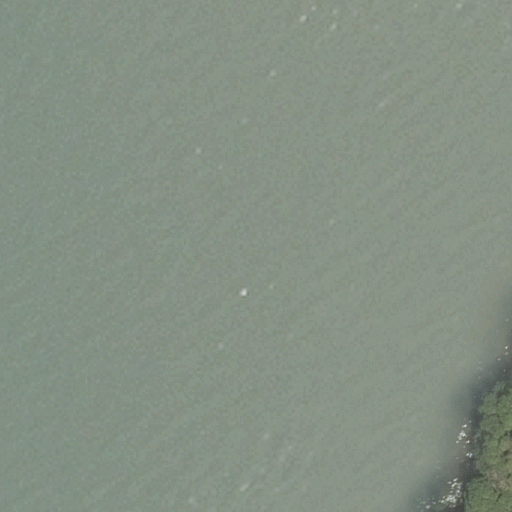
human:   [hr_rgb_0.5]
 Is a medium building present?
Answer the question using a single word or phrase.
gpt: no

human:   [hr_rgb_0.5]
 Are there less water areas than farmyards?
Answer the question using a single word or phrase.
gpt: no

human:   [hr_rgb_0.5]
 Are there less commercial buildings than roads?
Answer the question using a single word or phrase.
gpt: yes

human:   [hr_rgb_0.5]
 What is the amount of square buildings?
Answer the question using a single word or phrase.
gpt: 0

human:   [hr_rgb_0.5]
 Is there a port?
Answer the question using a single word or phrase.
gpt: no

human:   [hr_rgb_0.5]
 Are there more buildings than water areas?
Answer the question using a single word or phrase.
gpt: no

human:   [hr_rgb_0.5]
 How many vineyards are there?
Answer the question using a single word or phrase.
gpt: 0

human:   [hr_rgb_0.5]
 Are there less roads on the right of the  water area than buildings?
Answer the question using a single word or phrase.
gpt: no

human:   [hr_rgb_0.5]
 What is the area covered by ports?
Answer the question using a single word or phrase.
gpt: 0m2

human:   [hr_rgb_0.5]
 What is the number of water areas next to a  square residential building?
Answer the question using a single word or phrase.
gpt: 0

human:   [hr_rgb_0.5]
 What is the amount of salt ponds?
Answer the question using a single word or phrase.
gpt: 0

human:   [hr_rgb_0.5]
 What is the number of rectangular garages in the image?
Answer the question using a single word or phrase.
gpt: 0

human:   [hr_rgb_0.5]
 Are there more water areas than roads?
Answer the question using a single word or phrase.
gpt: no

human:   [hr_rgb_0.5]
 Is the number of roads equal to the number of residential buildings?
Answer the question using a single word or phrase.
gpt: no

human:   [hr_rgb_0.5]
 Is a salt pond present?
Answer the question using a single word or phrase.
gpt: no

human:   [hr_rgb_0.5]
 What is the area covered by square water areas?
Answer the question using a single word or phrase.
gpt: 0m2

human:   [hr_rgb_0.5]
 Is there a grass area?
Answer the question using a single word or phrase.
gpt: no

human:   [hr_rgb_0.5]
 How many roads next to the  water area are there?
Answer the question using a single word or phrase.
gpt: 1

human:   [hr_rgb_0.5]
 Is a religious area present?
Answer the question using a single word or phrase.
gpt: no

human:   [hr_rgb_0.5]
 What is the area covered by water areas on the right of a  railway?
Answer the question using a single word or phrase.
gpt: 0m2

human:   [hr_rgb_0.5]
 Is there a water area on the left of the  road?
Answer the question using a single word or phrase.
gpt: no

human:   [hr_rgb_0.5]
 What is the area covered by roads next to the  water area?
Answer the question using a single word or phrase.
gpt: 0m2

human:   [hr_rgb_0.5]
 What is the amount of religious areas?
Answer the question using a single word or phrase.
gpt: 0

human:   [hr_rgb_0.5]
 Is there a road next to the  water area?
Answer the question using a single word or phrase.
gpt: yes

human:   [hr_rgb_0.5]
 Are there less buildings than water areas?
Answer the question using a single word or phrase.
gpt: yes

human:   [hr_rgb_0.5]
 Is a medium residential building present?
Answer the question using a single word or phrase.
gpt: no

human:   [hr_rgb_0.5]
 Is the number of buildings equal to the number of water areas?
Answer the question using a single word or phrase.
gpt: no

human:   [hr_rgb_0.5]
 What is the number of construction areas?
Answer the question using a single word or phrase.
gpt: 0

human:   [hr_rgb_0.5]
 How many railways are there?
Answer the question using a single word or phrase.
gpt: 0

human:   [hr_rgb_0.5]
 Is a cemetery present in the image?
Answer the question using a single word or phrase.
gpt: no

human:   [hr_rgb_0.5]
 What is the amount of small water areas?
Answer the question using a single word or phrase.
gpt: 0

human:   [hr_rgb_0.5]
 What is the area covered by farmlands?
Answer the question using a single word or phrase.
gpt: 0m2

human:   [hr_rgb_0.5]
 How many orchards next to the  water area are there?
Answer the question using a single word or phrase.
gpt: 0

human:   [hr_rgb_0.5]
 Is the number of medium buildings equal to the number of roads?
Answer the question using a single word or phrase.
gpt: no

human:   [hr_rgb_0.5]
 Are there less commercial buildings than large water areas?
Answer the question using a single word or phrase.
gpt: yes

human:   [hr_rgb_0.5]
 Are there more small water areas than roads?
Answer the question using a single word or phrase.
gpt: no